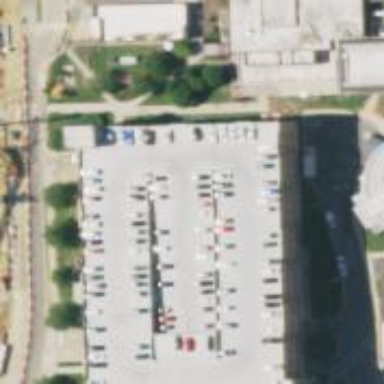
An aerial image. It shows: Multi-storey parking building.